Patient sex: M
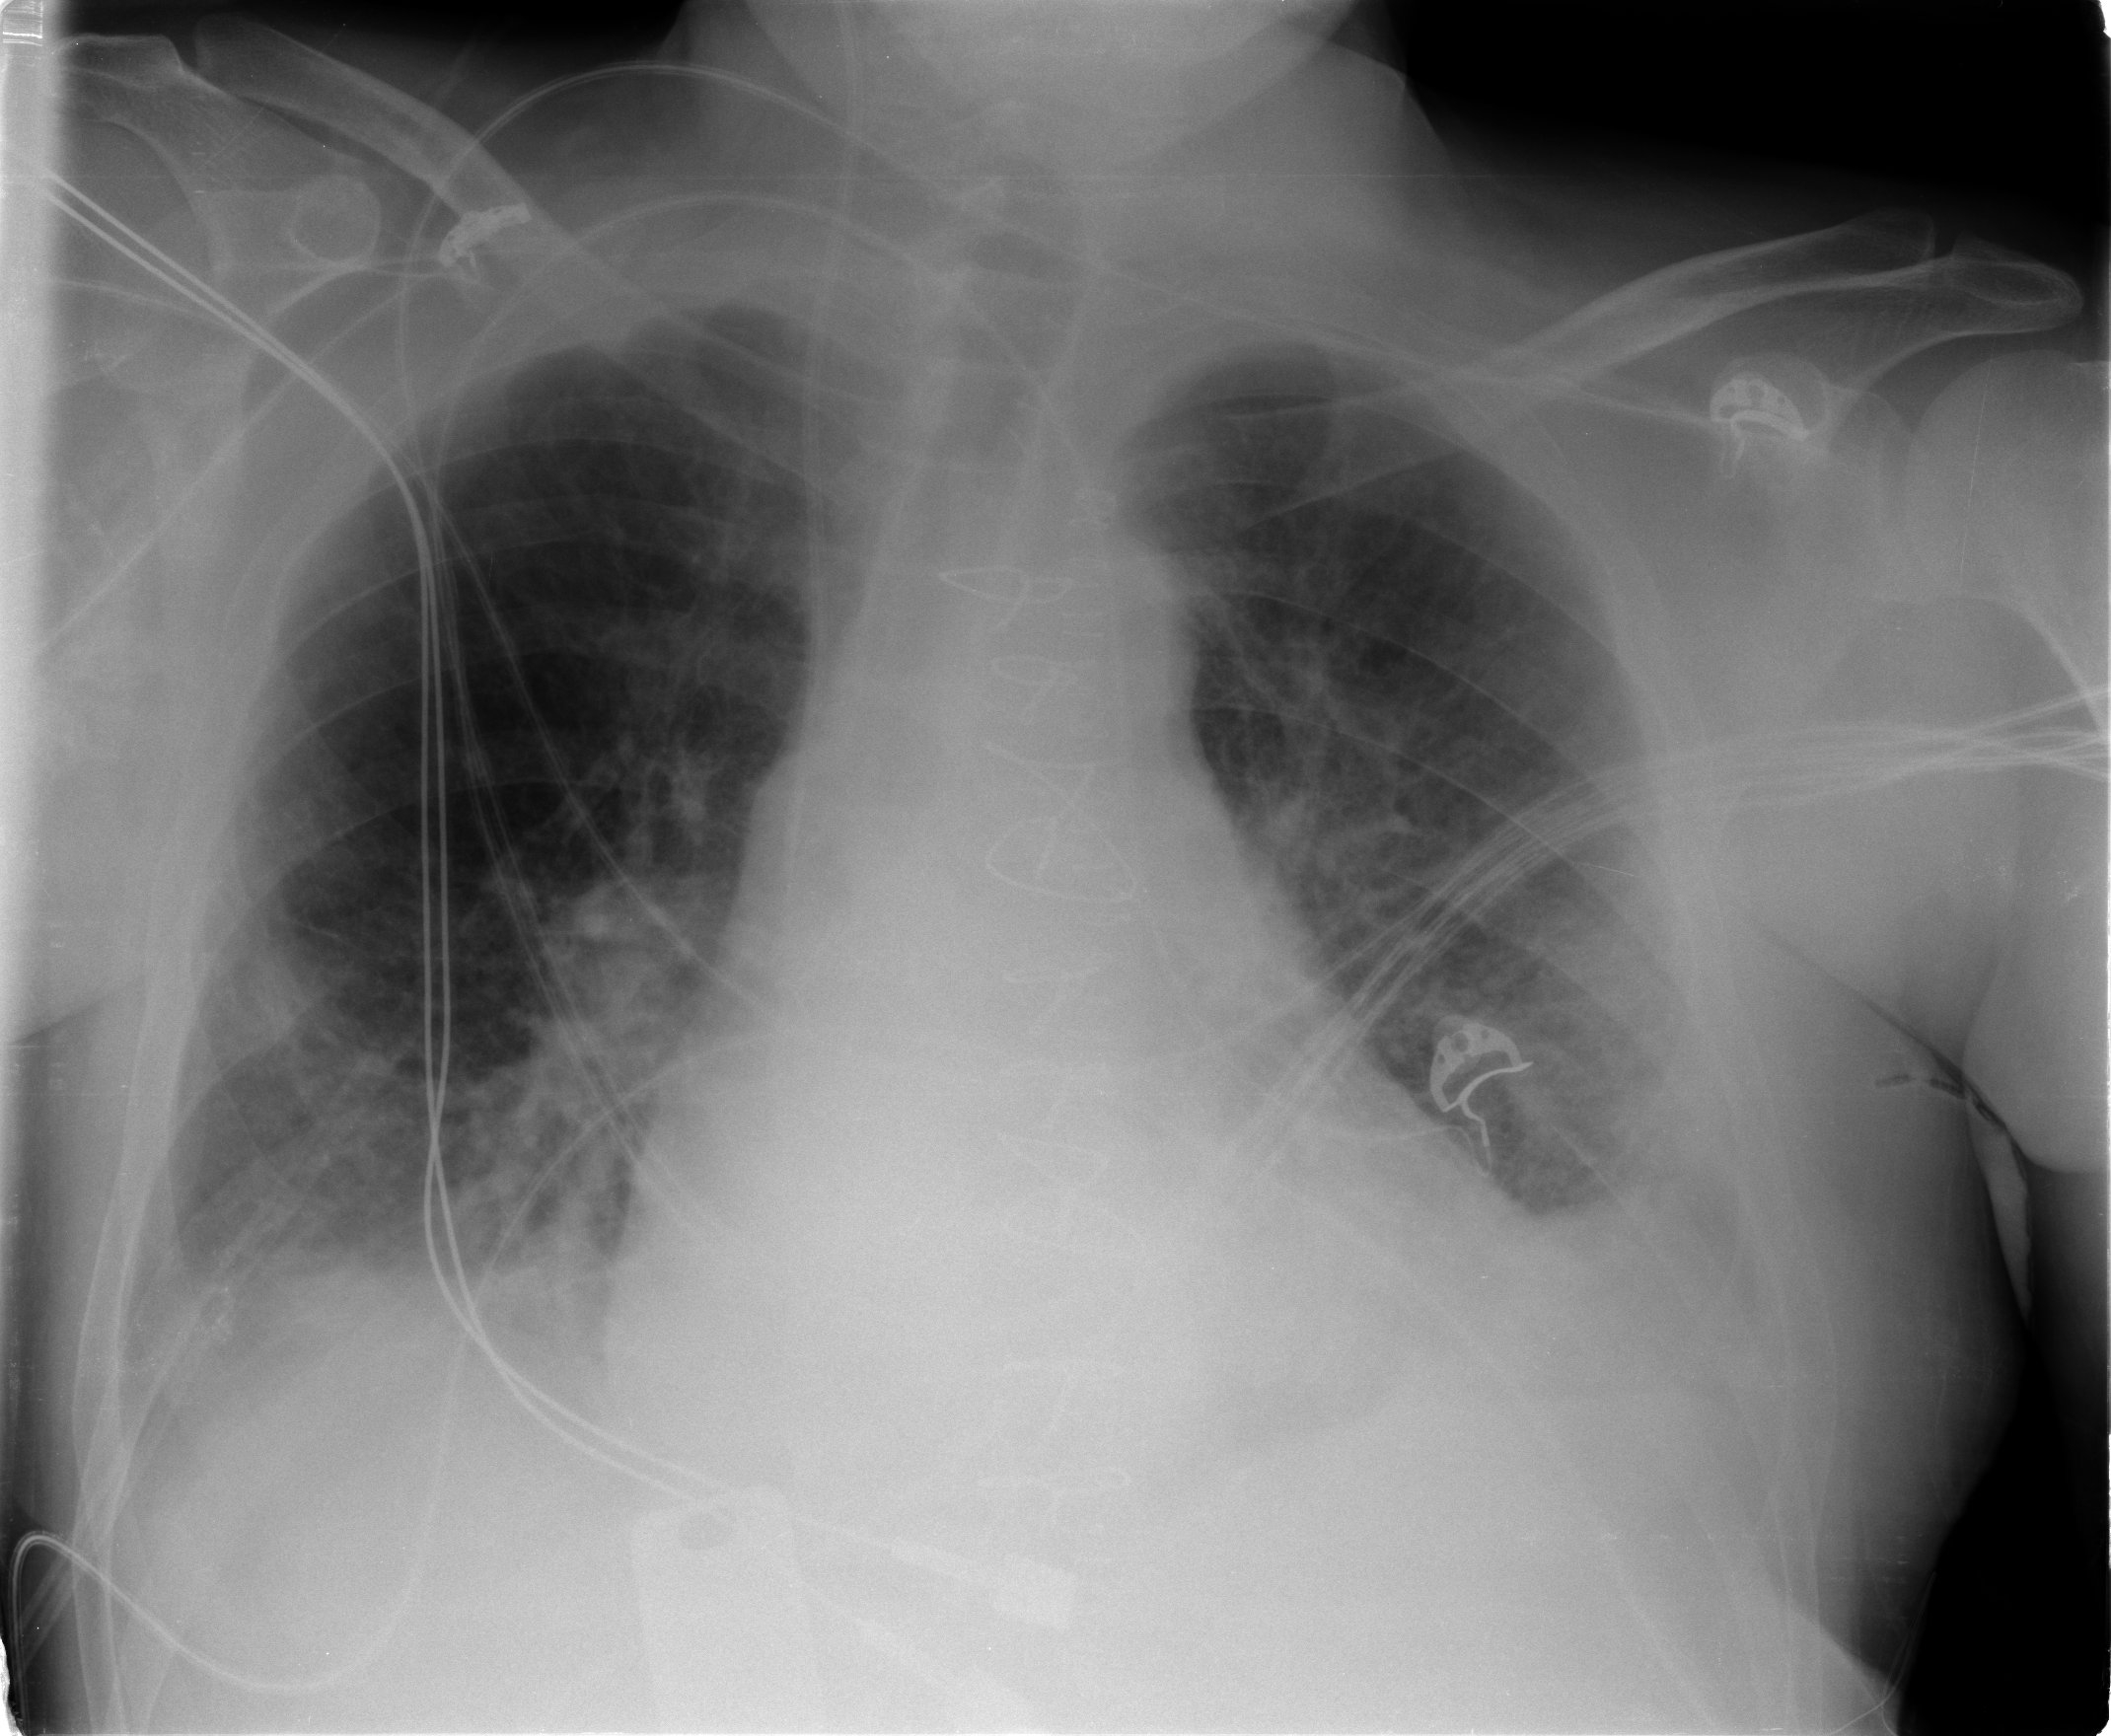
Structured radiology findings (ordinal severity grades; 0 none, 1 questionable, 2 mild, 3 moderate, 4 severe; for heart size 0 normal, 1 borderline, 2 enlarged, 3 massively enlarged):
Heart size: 2
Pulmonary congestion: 2
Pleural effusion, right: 2
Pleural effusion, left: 2
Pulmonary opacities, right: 2
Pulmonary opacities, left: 3
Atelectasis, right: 2
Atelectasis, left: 2